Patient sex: F
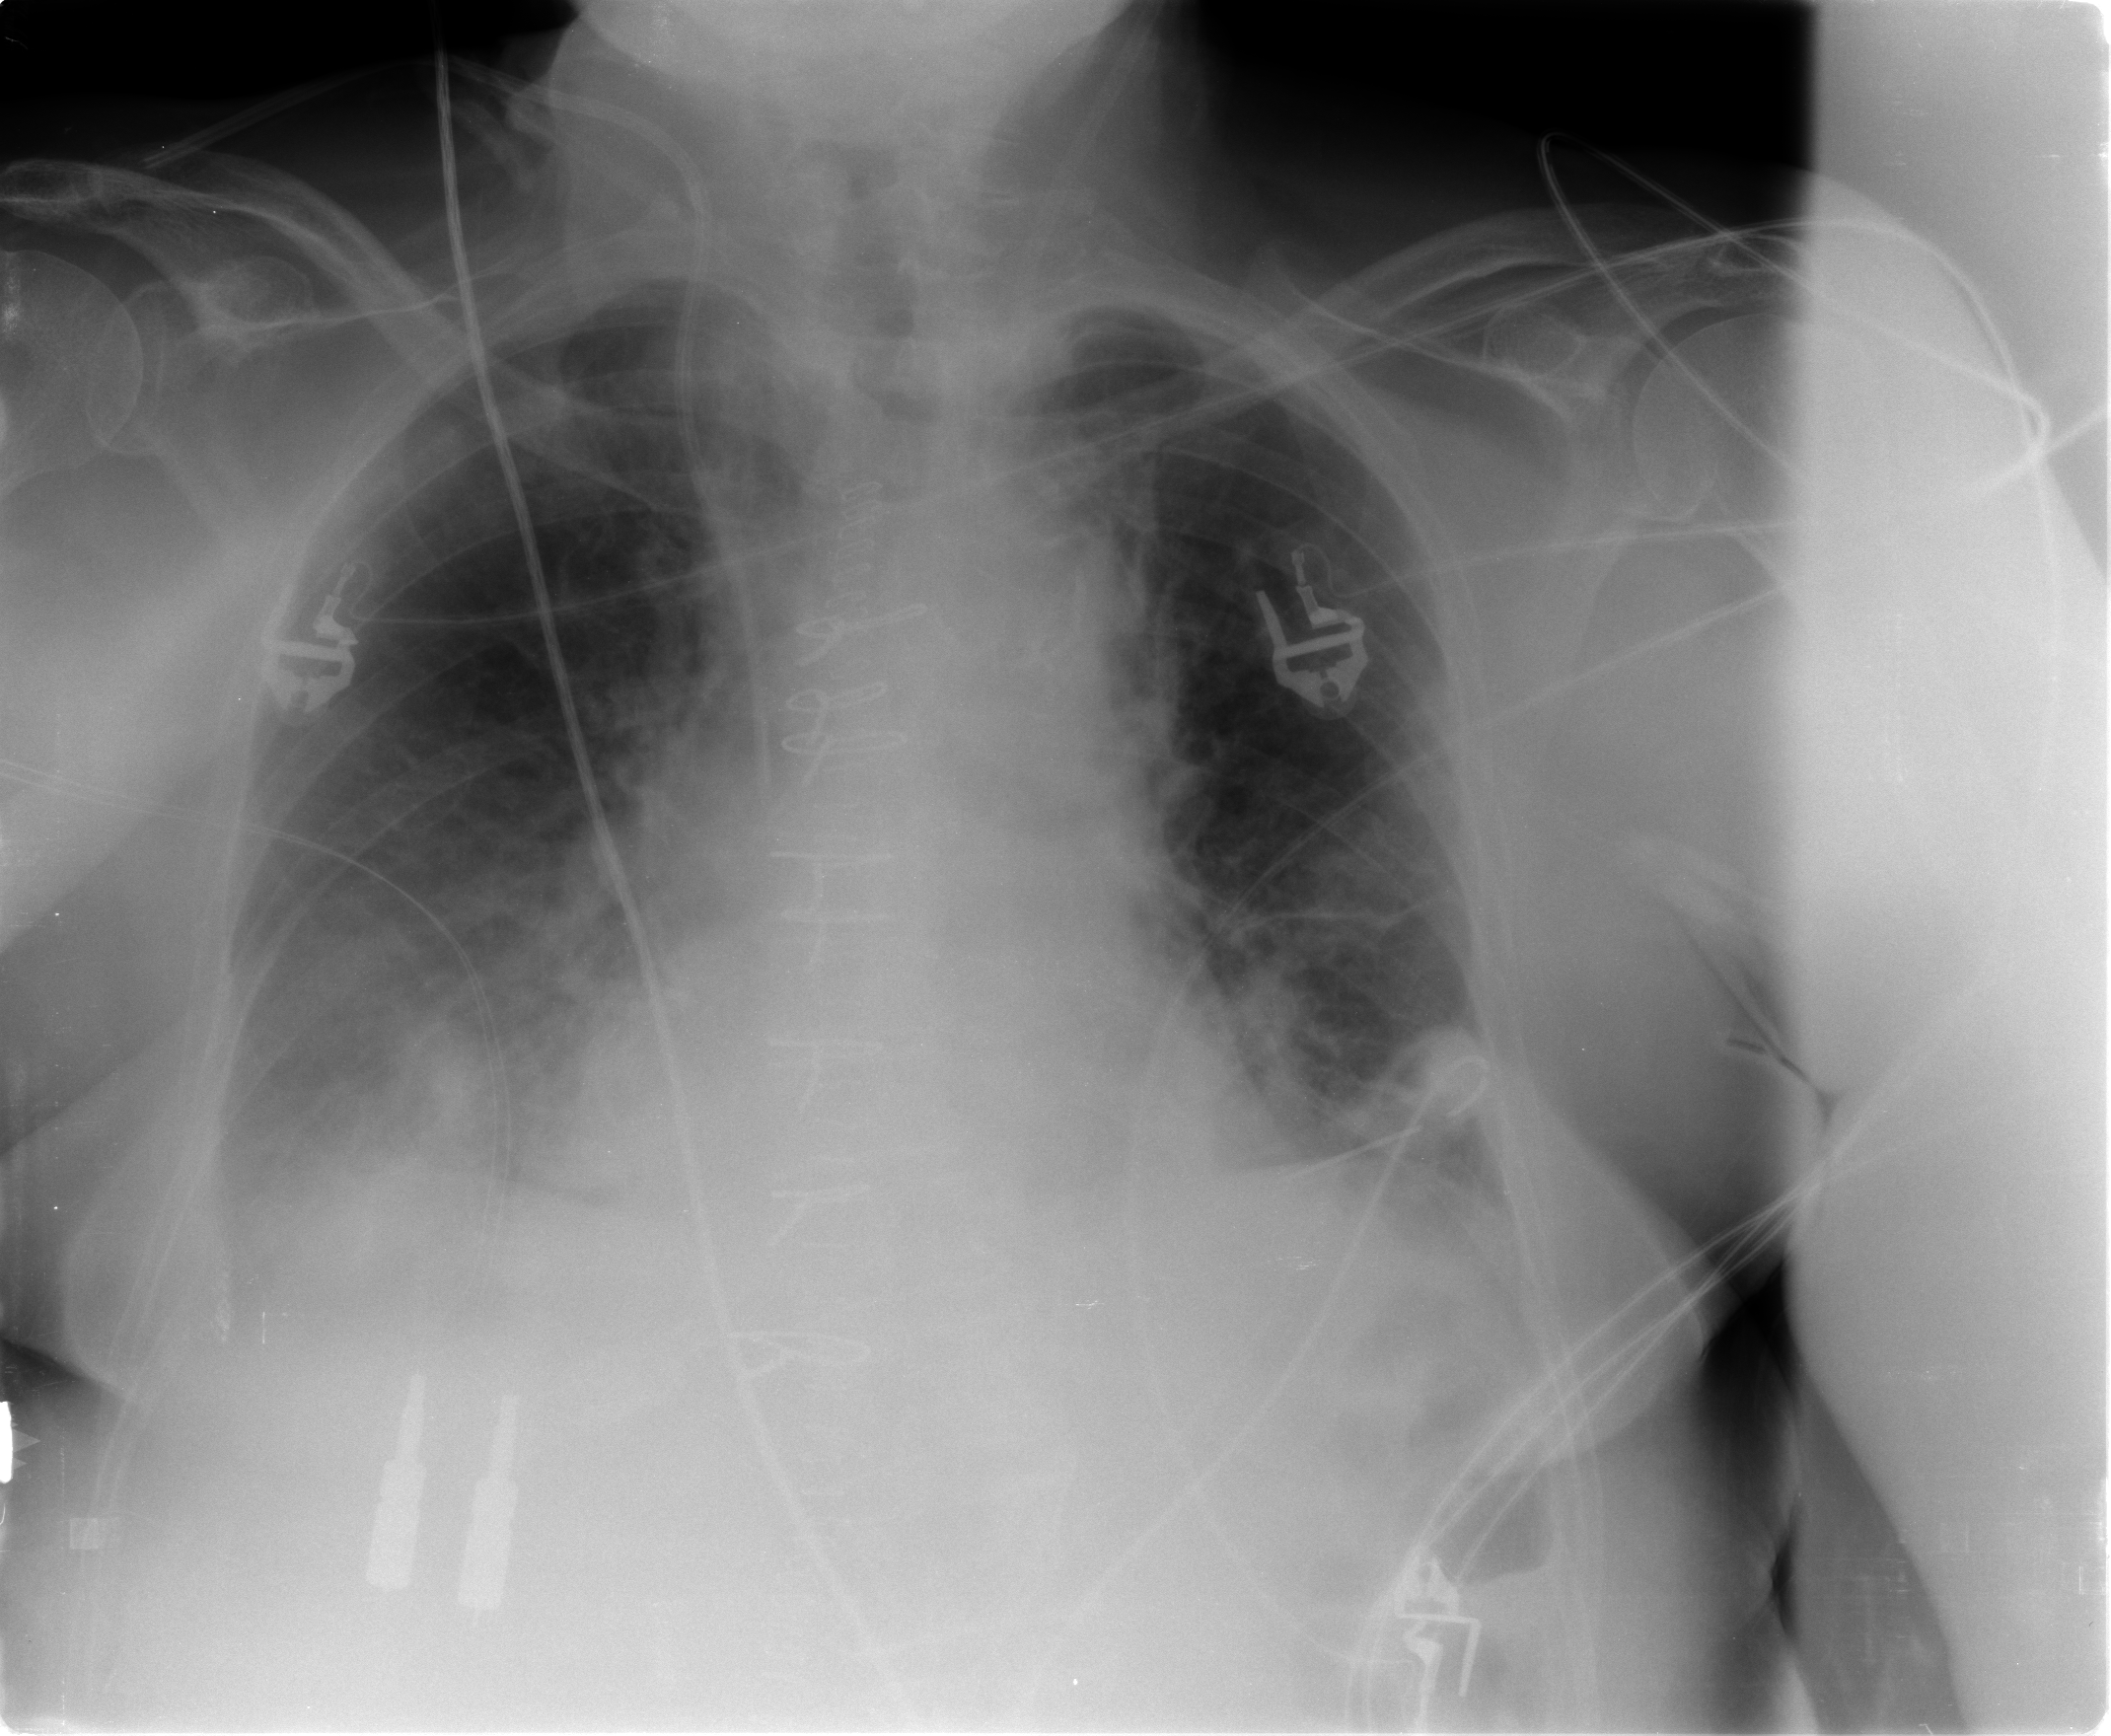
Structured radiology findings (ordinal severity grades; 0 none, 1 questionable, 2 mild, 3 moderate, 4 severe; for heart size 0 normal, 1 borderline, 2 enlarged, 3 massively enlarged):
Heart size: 1
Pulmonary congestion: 0
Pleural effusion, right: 2
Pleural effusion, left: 0
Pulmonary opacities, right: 0
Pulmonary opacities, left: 0
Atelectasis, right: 0
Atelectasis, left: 0